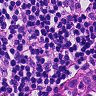
Metastatic tissue present: no